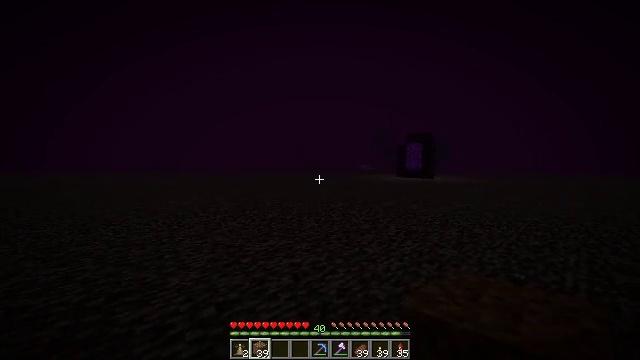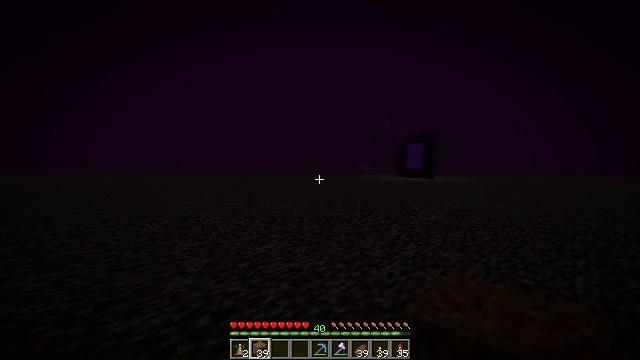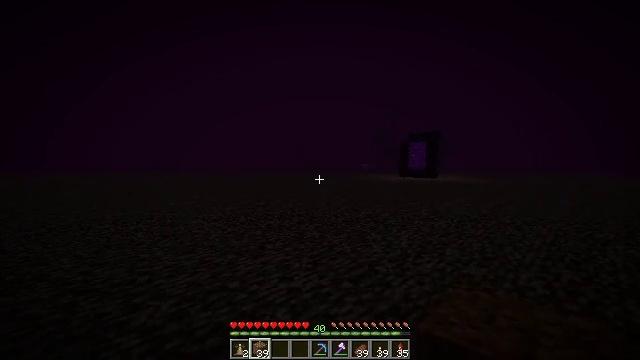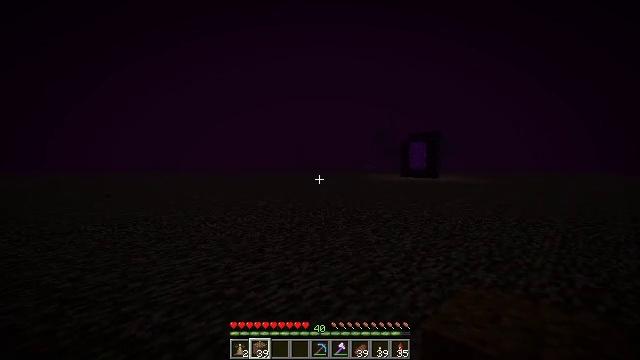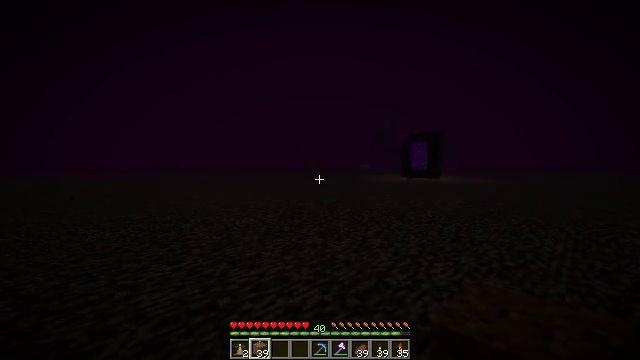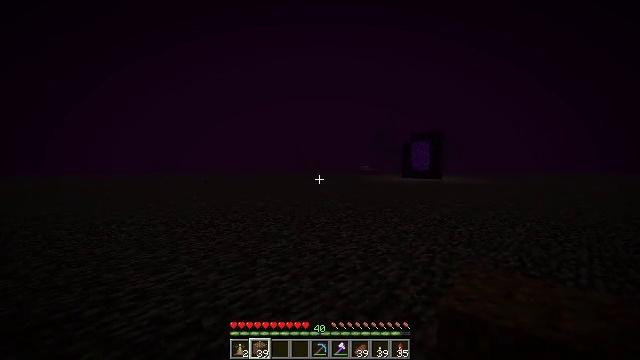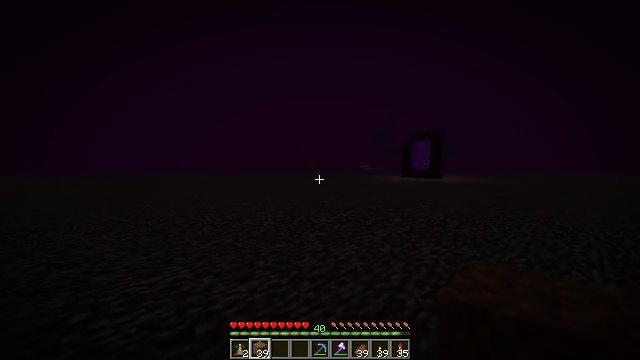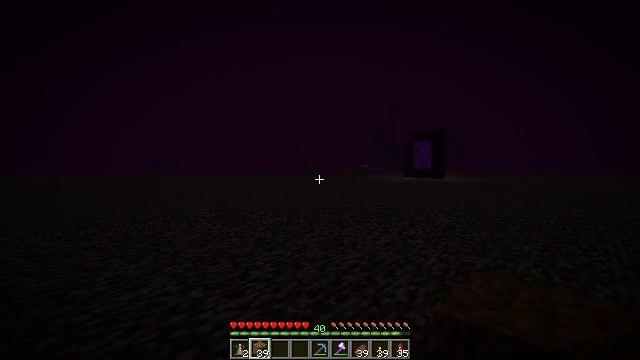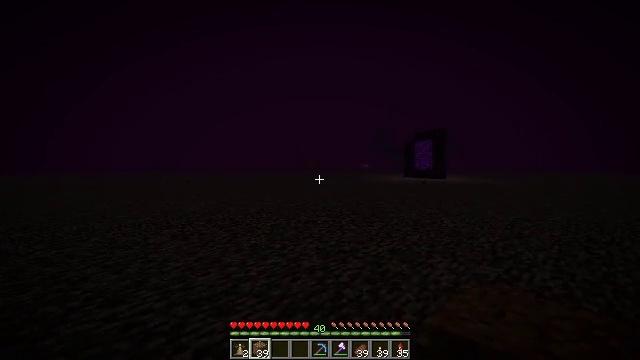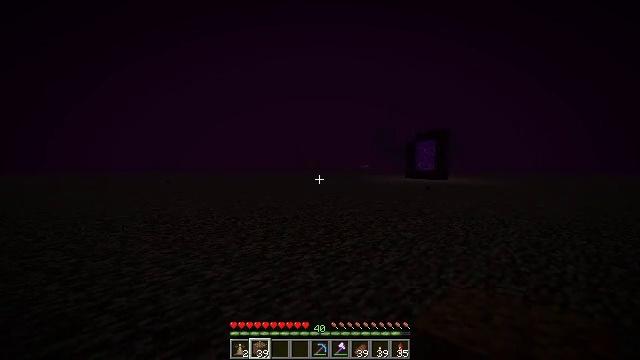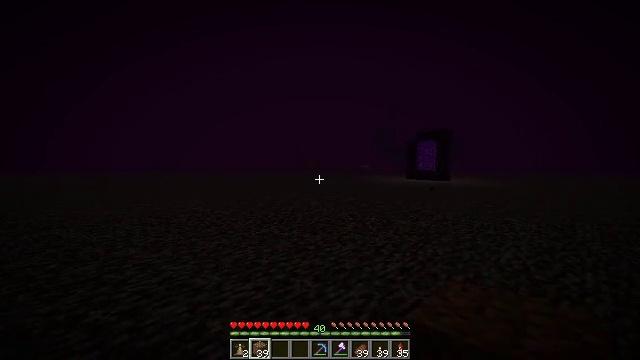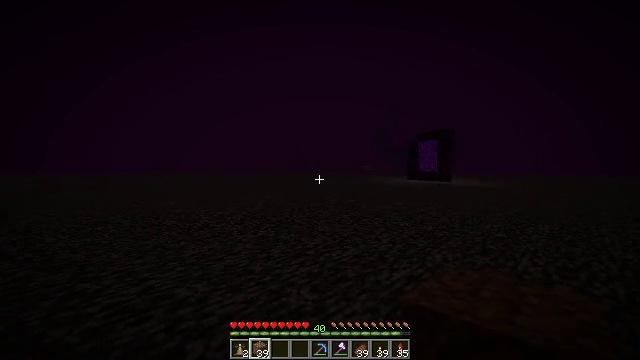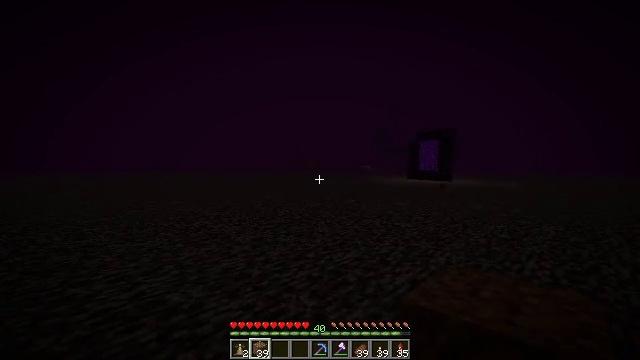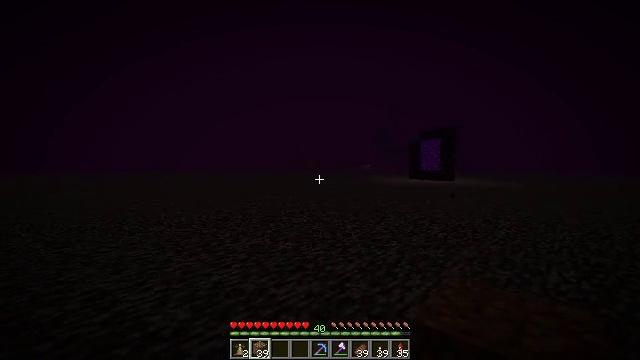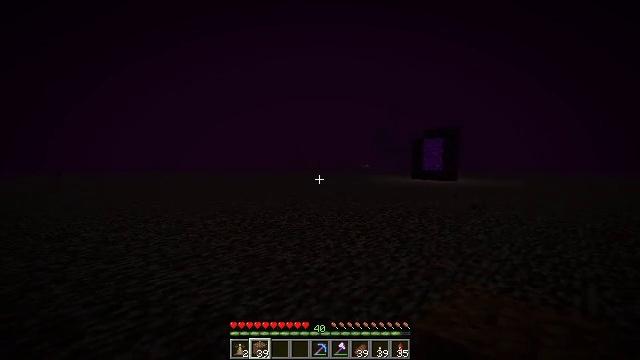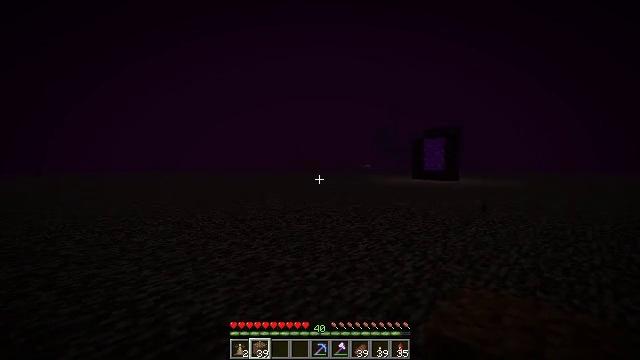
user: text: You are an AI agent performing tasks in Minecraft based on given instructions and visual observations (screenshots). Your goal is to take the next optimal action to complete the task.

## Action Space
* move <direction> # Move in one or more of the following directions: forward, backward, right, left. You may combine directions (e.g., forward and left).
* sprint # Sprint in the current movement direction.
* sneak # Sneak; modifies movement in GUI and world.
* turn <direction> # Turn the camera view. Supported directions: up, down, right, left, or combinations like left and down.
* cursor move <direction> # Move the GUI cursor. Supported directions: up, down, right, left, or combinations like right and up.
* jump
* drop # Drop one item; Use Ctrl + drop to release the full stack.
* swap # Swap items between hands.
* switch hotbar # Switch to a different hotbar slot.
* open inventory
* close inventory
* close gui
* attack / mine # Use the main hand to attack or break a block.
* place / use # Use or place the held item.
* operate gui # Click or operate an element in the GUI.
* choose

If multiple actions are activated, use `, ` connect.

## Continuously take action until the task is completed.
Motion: motion action
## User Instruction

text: Drop a potato.
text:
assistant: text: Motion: move forward
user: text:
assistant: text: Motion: move forward
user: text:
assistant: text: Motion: move forward
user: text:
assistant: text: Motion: move forward
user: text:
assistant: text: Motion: move forward
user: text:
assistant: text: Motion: move forward
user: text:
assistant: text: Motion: move forward
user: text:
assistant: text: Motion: move forward
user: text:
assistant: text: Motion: move forward
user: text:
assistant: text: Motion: move forward
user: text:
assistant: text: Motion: move forward
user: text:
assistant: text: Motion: move forward
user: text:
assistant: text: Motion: move forward
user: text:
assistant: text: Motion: move forward
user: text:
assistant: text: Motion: move forward
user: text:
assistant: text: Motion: move forward
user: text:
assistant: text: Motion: move forward
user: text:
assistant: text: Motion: move forward
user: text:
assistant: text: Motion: move forward
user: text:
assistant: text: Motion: move forward
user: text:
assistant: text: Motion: move forward
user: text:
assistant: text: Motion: move forward
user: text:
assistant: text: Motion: move forward
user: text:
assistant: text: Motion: move forward
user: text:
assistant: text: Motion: move forward
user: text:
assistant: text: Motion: move forward
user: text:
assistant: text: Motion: move forward
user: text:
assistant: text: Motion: move forward
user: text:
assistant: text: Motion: move forward
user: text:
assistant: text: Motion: move forward